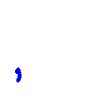
Particle: pion